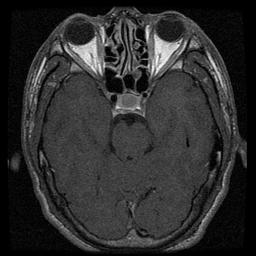
Label: pituitary